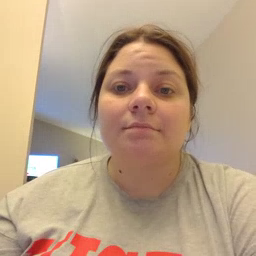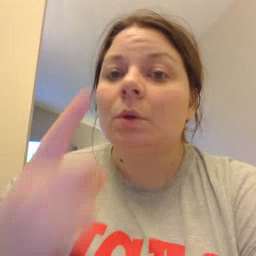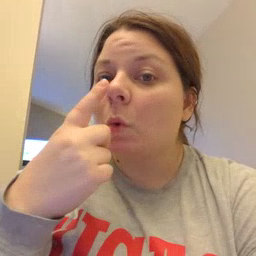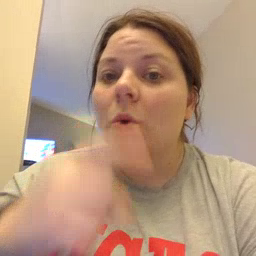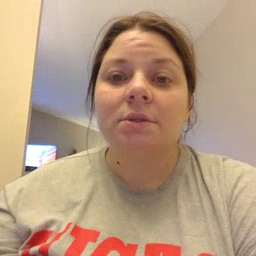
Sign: nose